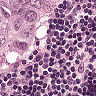
Metastatic tissue present: yes